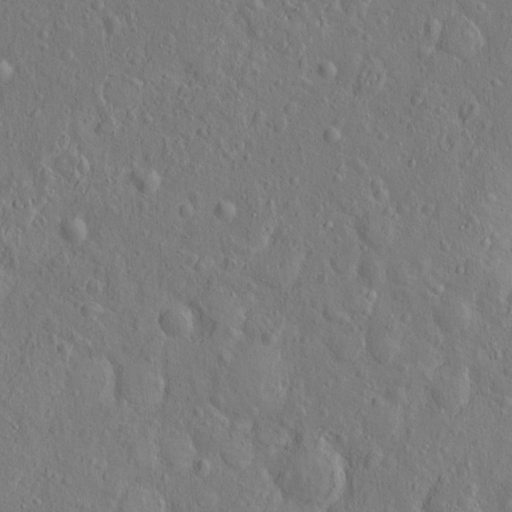
Objects detected: cone